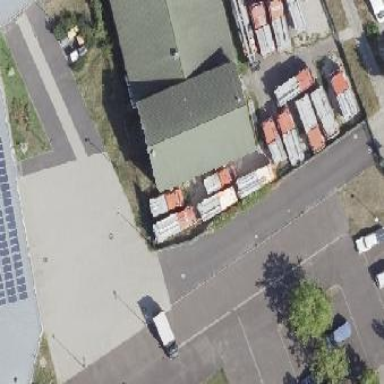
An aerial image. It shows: Office building with gabled roof.